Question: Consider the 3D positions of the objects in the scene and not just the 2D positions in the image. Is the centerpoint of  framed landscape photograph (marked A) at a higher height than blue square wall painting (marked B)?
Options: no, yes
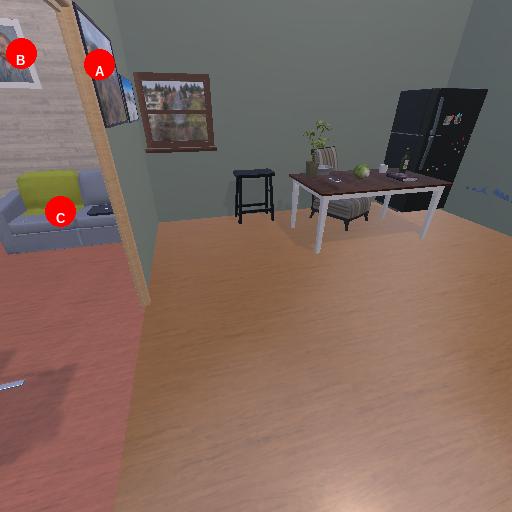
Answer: no